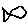
Label: fish